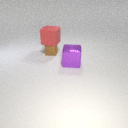
small brown metal cube below large red rubber cube